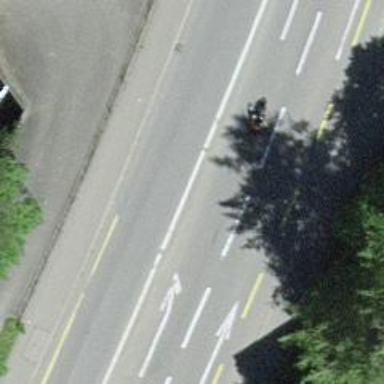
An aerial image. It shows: Primary highway with separate sidewalks and cycle lanes on both sides. The surface of the road is asphalt.